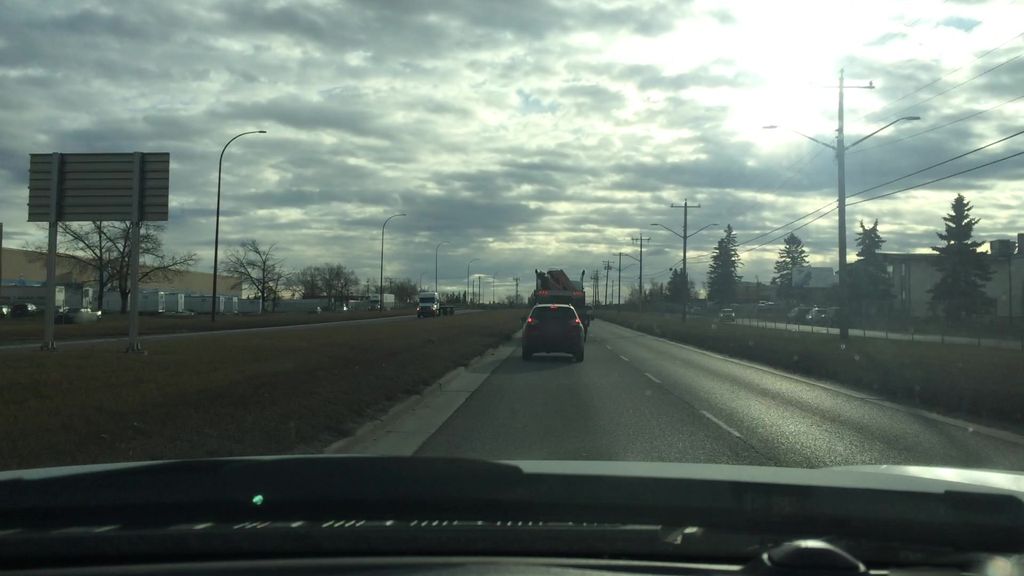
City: calgary